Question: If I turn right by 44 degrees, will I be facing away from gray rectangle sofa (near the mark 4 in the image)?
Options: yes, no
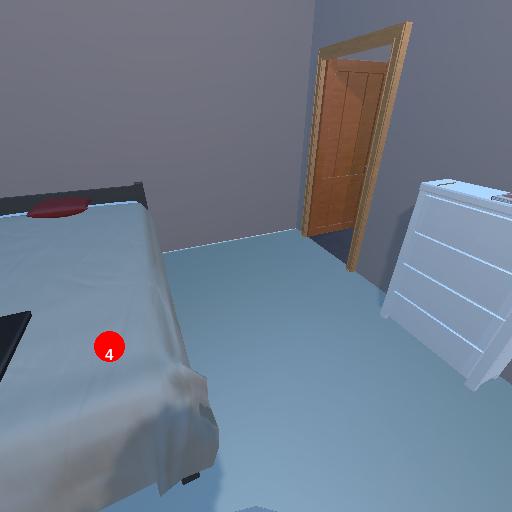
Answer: yes